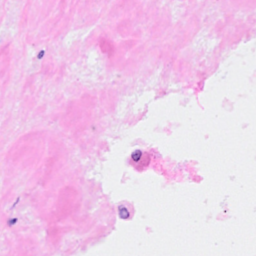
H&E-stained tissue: Breast